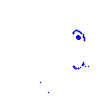
Particle: pion